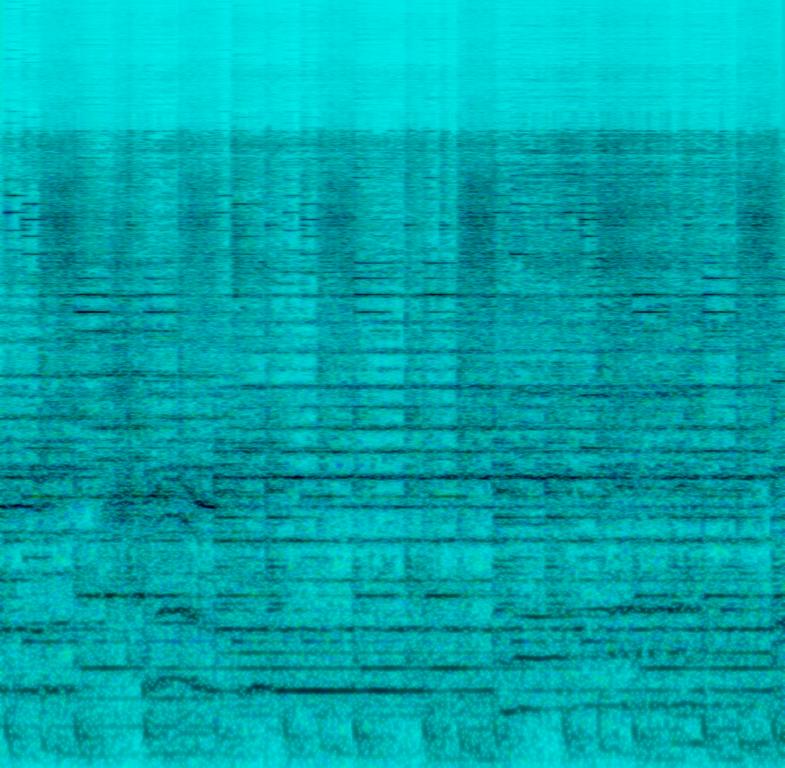
The low quality recording features an afrobeats song played on speaker in a medium size room, and it consists at least syncopated rimshots, shimmering open hats, synth keys melody, groovy bass, repetitive male vocal melody and harmonizing vocals layered with it. Even though the recording is noisy, thin, messy and in mono, it still sounds groovy and like something you would want to dance to.